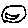
Label: smiley face